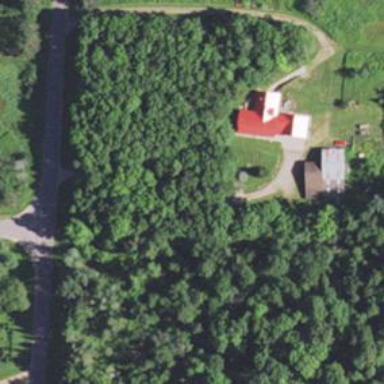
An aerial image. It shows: Driveway.